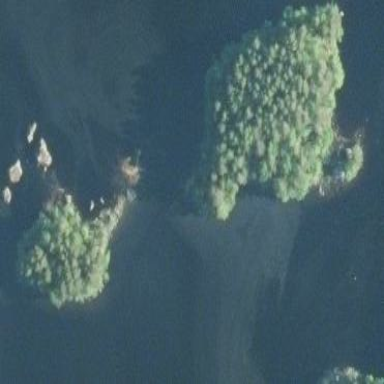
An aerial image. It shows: Islet covered with woodland.